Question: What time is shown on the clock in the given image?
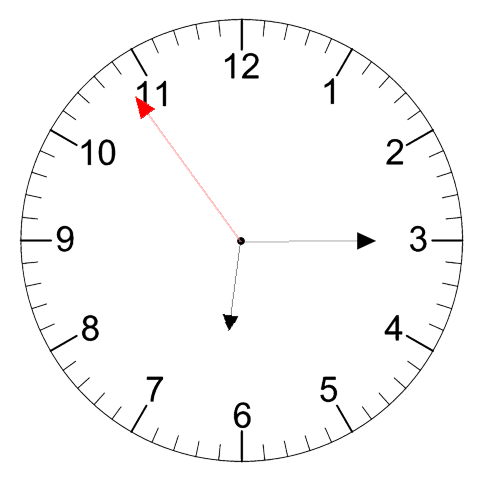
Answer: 06:14:54